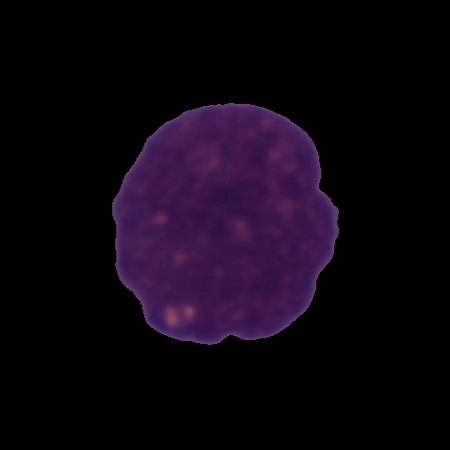
Label: cancer